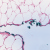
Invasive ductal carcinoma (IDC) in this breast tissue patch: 0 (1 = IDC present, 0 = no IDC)